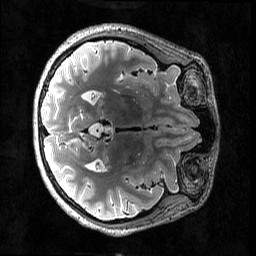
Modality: T2w
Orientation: axial
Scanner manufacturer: siemens
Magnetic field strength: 3 T
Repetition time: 3.2 s
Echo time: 0.565 s